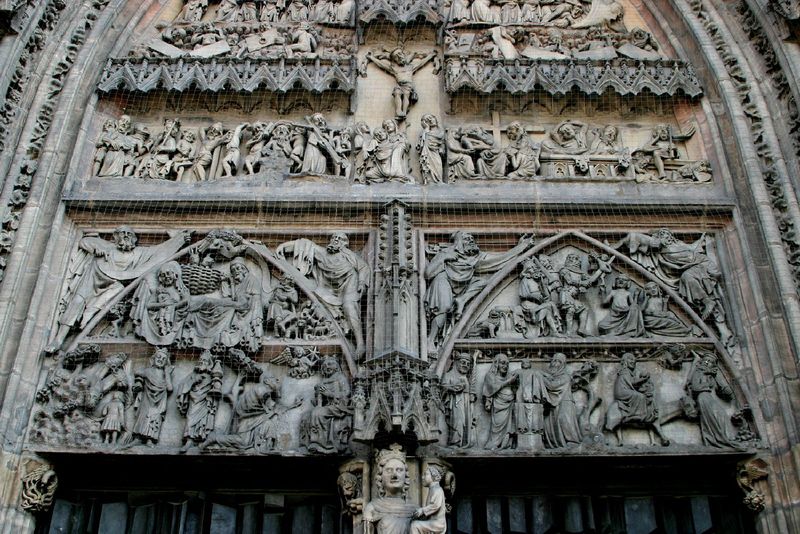
Titel: Westportal von St. Lorenz in Nürnberg
Standort: Nürnberg, St. Lorenz (EU - D - B)
Schlagwörter: kopf, mann, frauen, menschen, grau, männer, tür, wand, architektur, bibel, geschichte, gesicht, stein, kirche, figur, gotik, krone, esel, engel, skulptur, relief, bogen, fassade, mauer, figuren, plastik, tor, flucht, foto, bögen, eingang, außen, kreuz, religion, dom, münster, kathedrale, fries, portal, skulpturen, plastiken, statuen, gotisch, spitzbogen, spitzbögen, christus, jesus, kreuzigung, romanik, kruzifix, baldachin, heiliger, heilige, fresko, taufe, maria, szenen, fresco, josef, lirche, tympanon, steinmetzarbeit, christ, passion, leben christi, chrsitus, giter